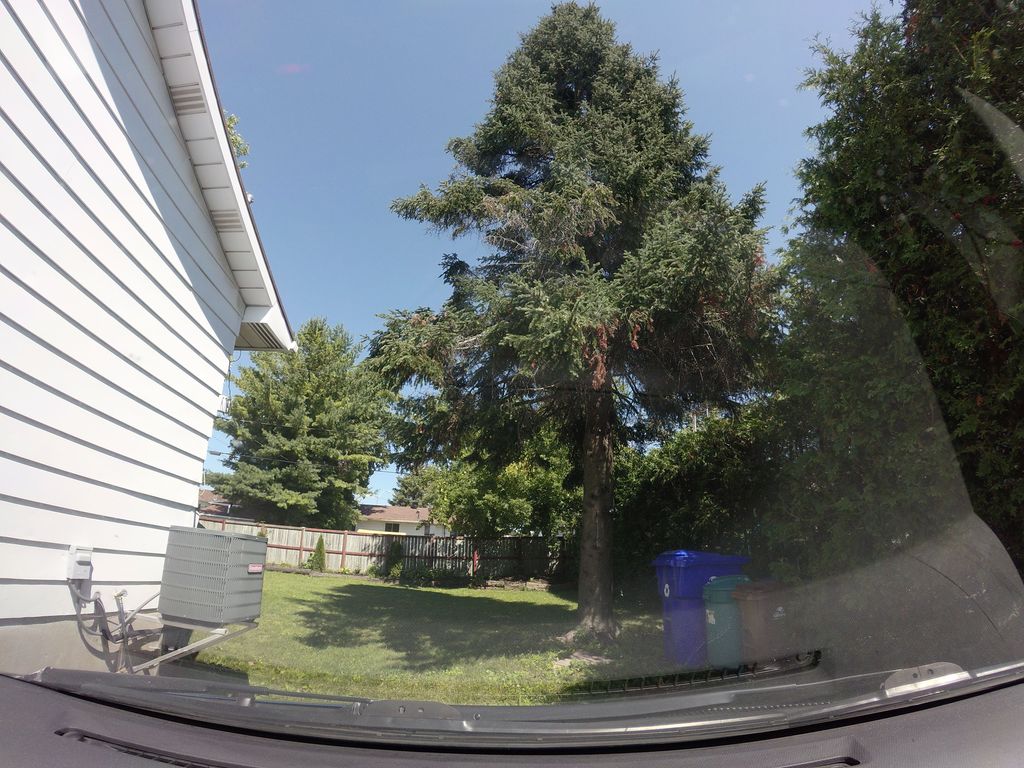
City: ottawa-gatineau